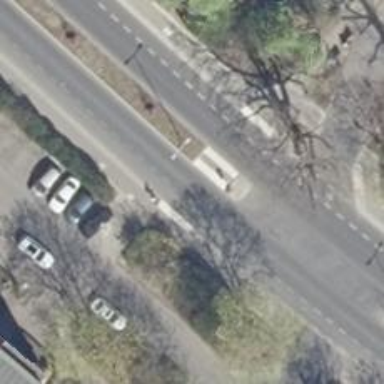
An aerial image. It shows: Uncontrolled road crossing.